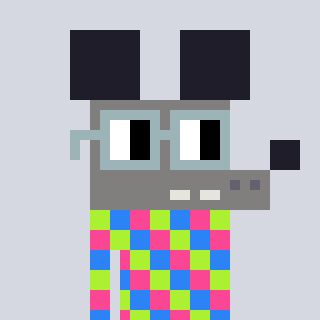
a pixel art character with square dark gray glasses, a mouse-shaped head and a foggrey-colored body on a cool background